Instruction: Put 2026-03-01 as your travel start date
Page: home
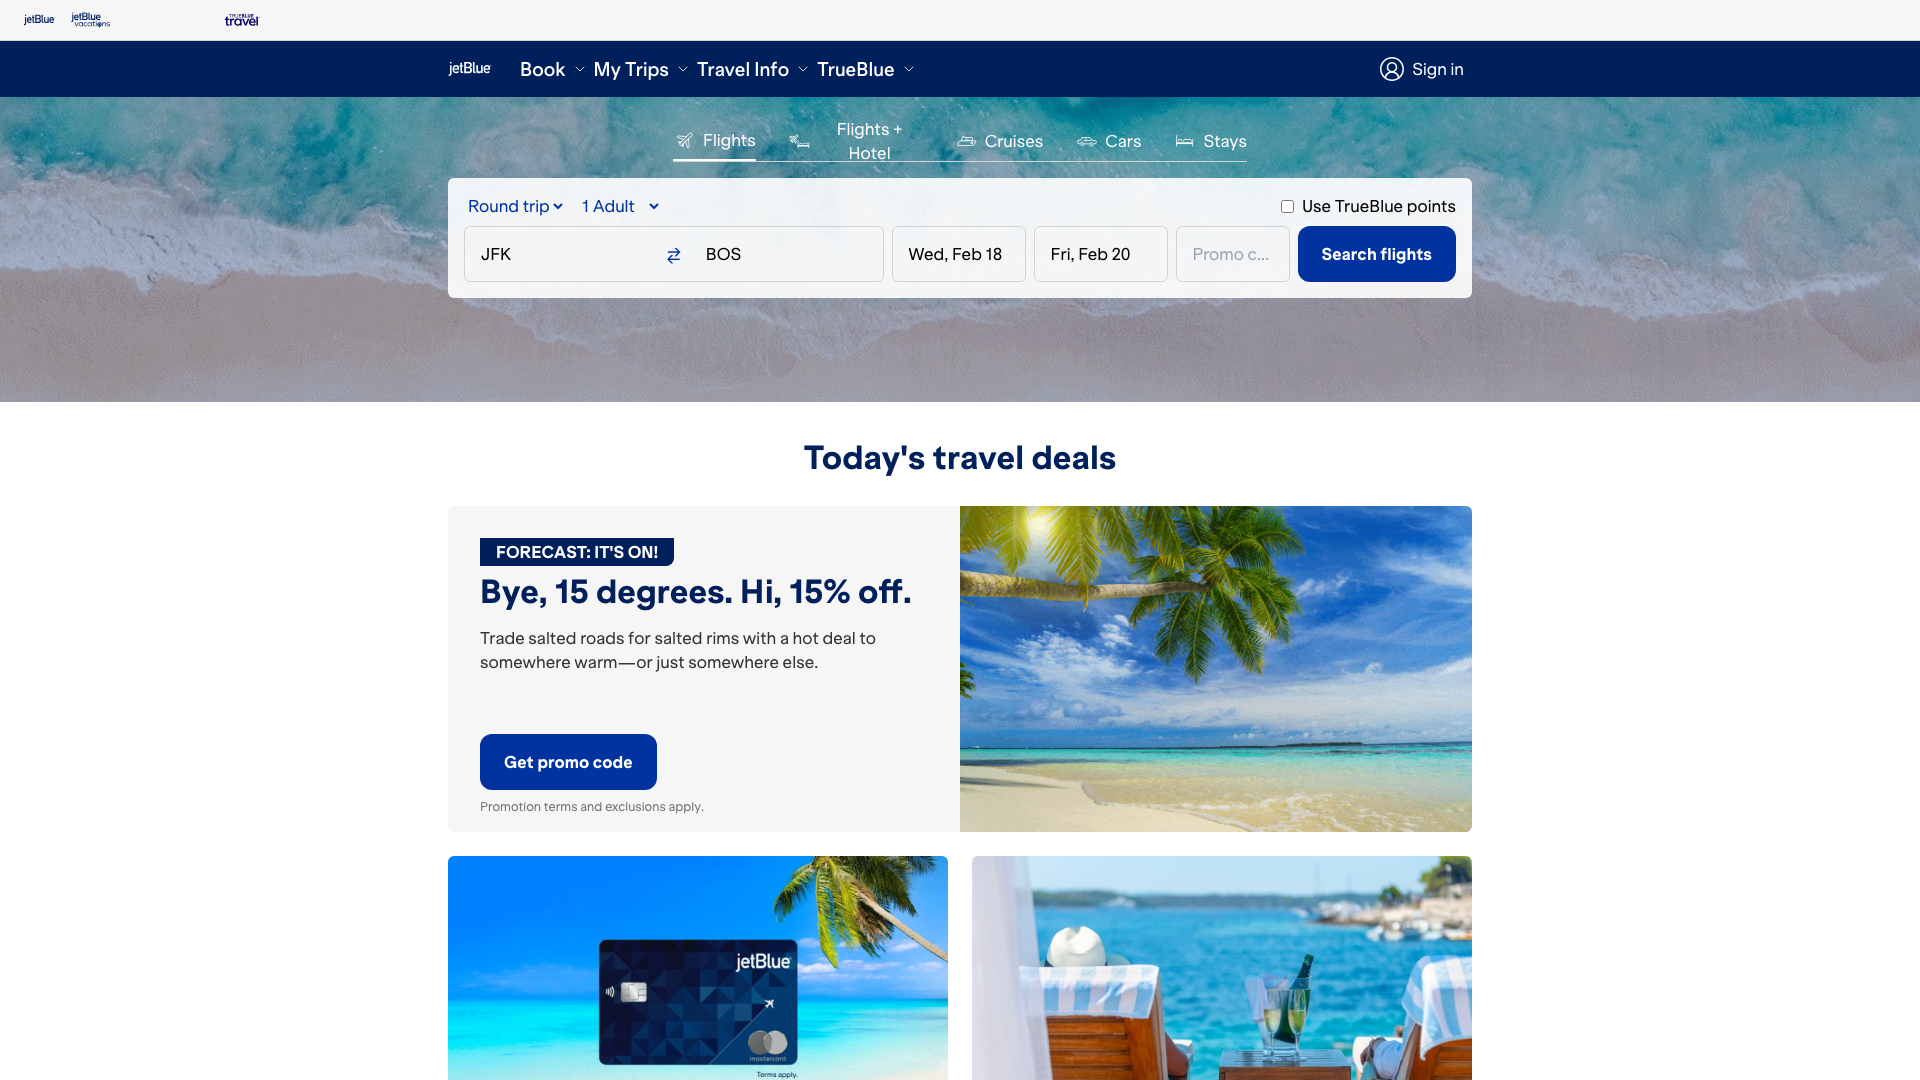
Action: type